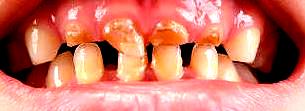
Condition: hypodontia